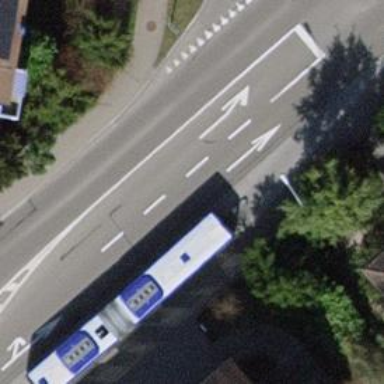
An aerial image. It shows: Bus stop equipped with public transport stop position.